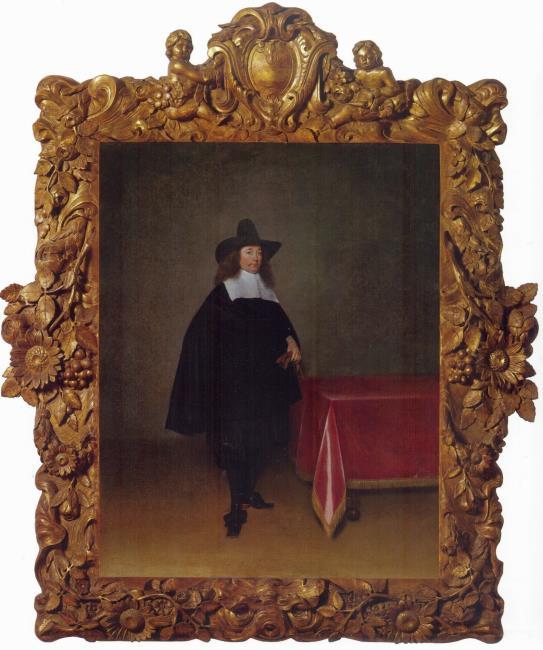
Title: Portrait of Willem Marienburg (1634-1711)
Artist: Gerard ter Borch (II)
Earliest date: 1663
Latest date: 1664
Genre: painting
Iconography: Gloves
Keywords: man's portrait, full-length portrait, head to the right, body facing right, standing (position), facing front, glove/gloves in hand, long hair (men's hairstyle), moustache, jabot, mantle, hat, table, table carpet